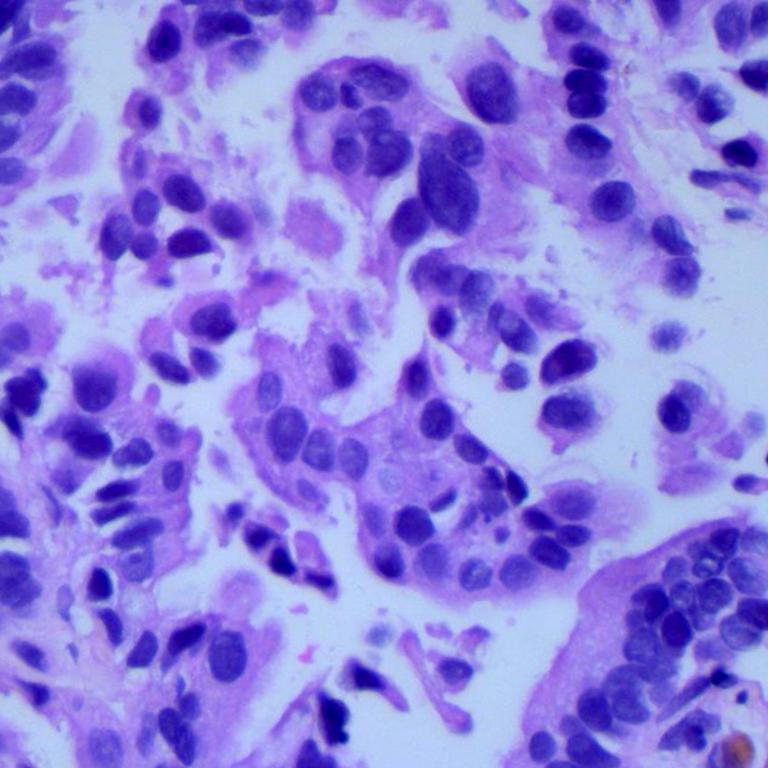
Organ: lung
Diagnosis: adenocarcinomas